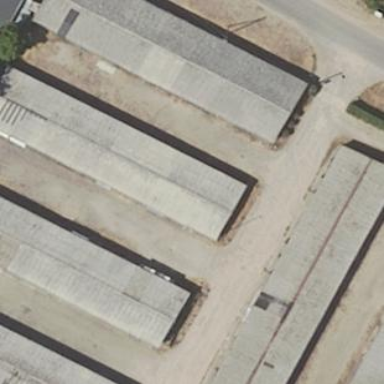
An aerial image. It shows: Group of garages.